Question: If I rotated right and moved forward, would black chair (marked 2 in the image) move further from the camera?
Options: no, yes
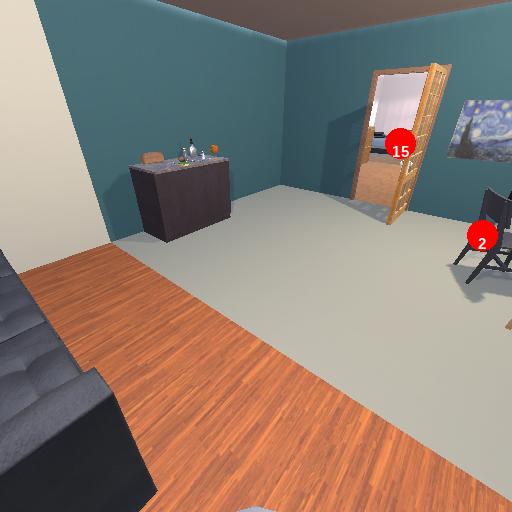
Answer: no